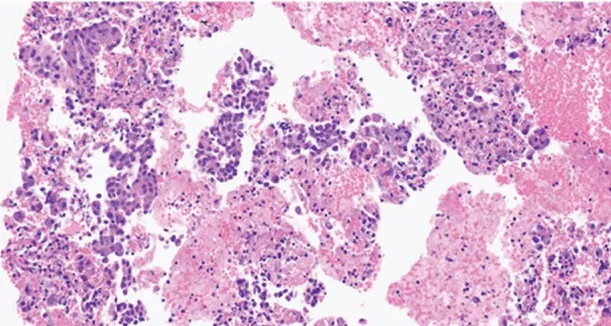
Pathological examination of the tissue specimen from endobronchial ultrasound-guided transbronchial needle aspiration and video-assisted thoracoscopic right lower lobectomy with mediastinal lymph node dissection. (A) The biopsy sample shows clusters of atypical epithelial cells with plump cytoplasm (H&E, 200x).
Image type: pathology (h&e)